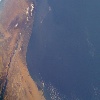
Label: water